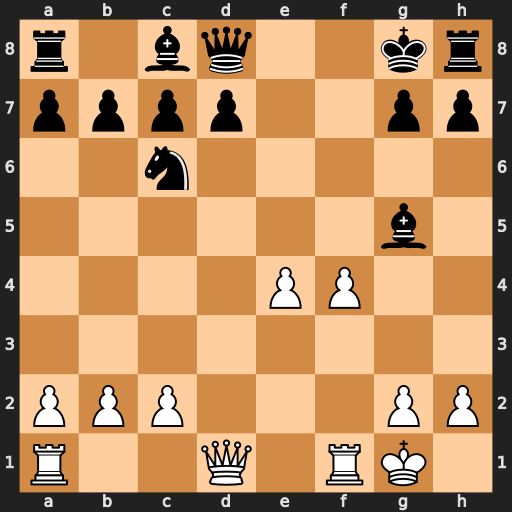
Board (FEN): r1bq2kr/pppp2pp/2n5/6b1/4PP2/8/PPP3PP/R2Q1RK1
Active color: w
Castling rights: -
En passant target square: -
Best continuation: Qd5+ Kf8 fxg5+